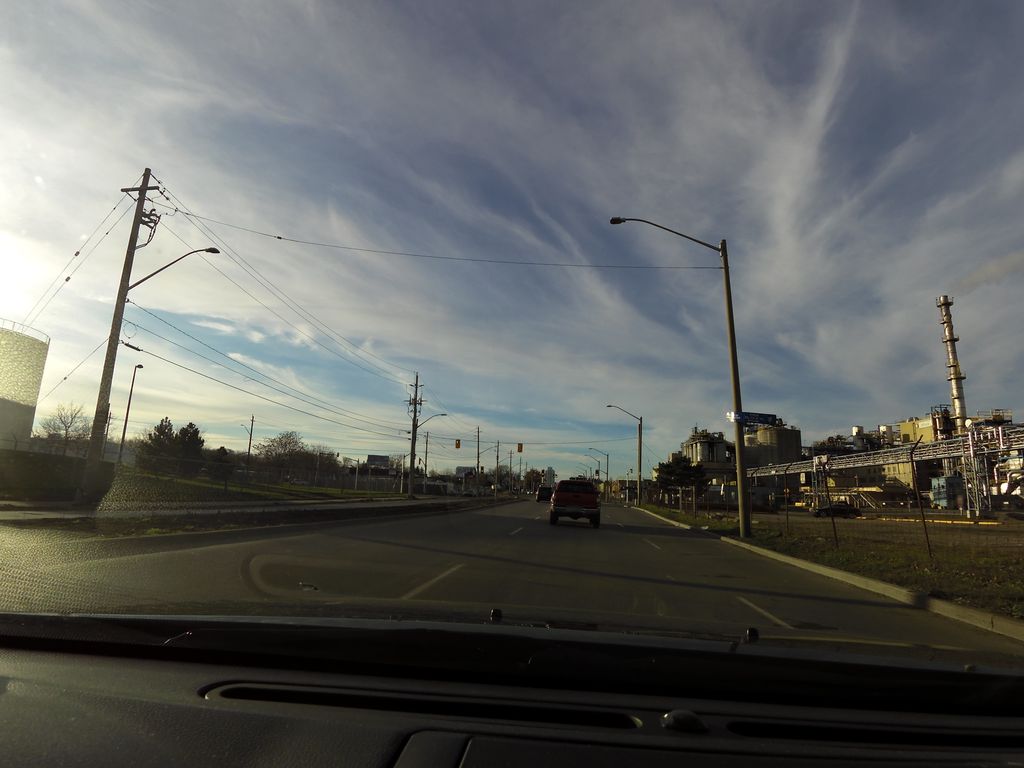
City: hamilton